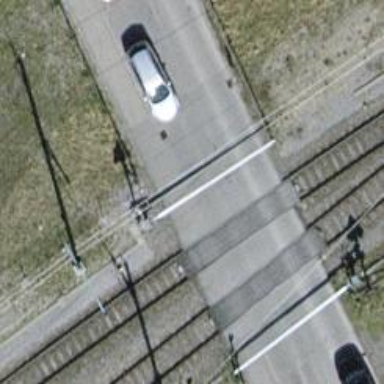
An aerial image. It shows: Level crossing along the railway.